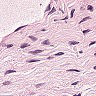
Metastatic tissue present: no